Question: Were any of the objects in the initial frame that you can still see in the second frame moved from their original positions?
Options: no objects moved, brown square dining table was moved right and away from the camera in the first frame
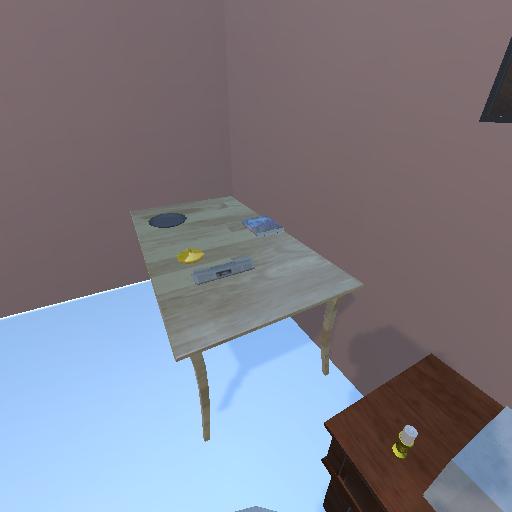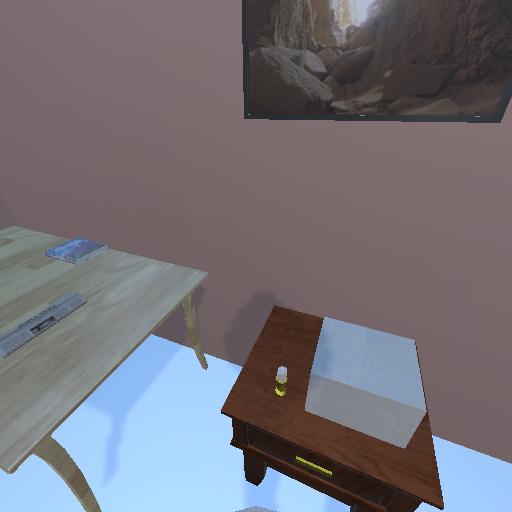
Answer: no objects moved